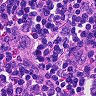
Metastatic tissue present: no